高三 · 度量几何学
已知 $P, Q, R$ 都在弦 $A B$ 的同侧, 且点 $P$ 在 $A B$ 上, 点 $Q$ 在 $A B$ 所在的圆内, 点 $R$ 在 $A B$ 所在的圆外 (如图), 则 ( )

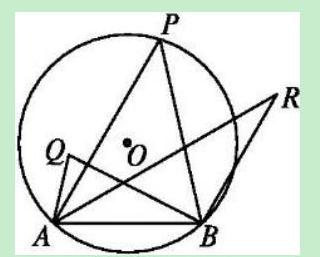
A. $\angle \mathrm{AQB}<\angle \mathrm{APB}<\angle \mathrm{ARB}$

B. $\angle \mathrm{AQB}<\angle \mathrm{ARB}<\angle \mathrm{APB}$

C. $\angle \mathrm{APB}<\angle \mathrm{AQB}<\angle \mathrm{ARB}$

D. $\angle \mathrm{ARB}<\angle \mathrm{APB}<\angle \mathrm{AQB}$
答案: D
解析: 解答：如图,延长 $\mathrm{AQ}$ 交圆 $\mathrm{O}$ 于点 $\mathrm{C}$, 设 $\mathrm{AR}$ 与圆 $\mathrm{O}$ 相交于点 $\mathrm{D}$, 连接 $\mathrm{BC}, \mathrm{BD}$,